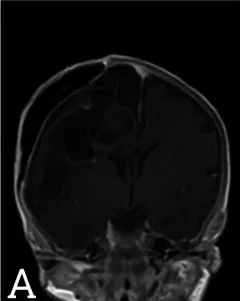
Postoperative T1-weighted MRI brain Coronal.
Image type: radiology (mri)